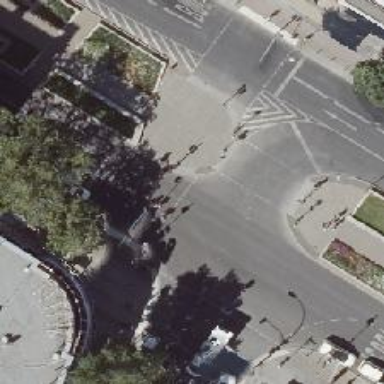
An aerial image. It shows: Footway that serves as traffic island.